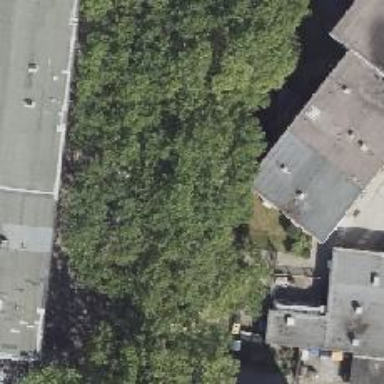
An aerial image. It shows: Deciduous broadleaved tree.